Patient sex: M
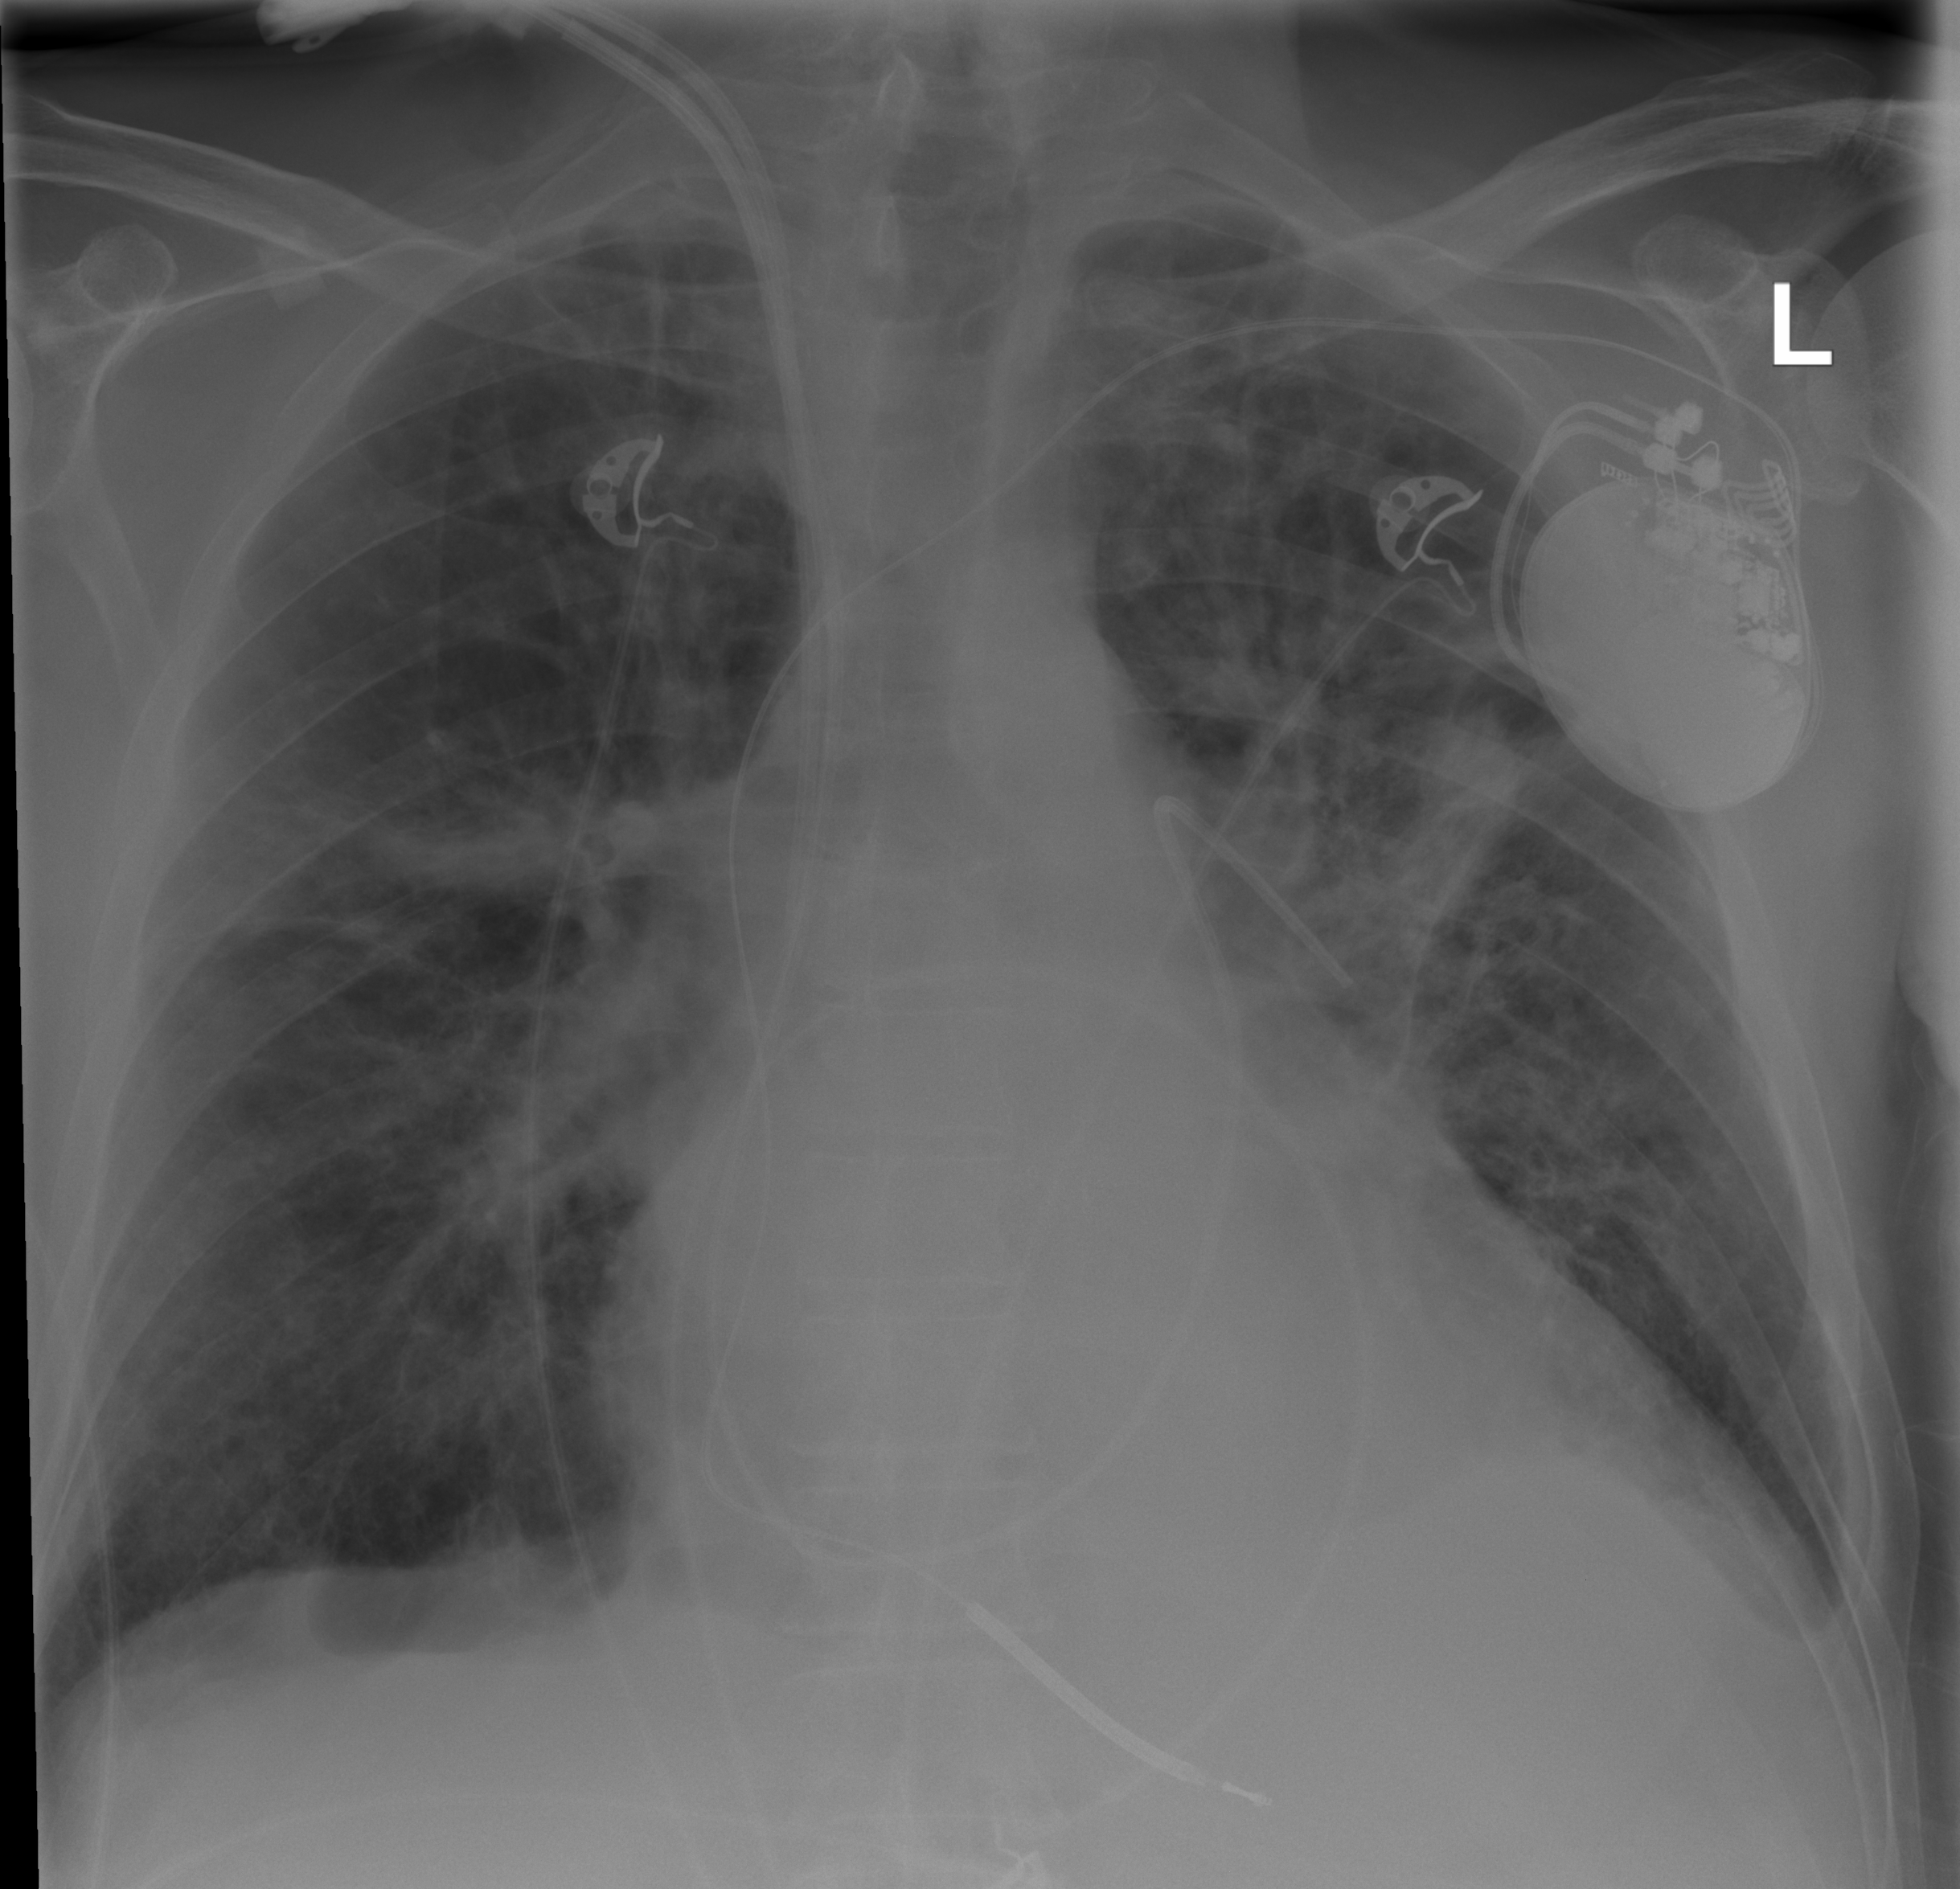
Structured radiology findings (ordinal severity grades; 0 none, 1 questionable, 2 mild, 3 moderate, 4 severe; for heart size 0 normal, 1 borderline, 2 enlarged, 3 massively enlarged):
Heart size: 2
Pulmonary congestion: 2
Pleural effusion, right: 0
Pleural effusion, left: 2
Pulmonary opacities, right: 2
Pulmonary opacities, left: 2
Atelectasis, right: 0
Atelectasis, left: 2